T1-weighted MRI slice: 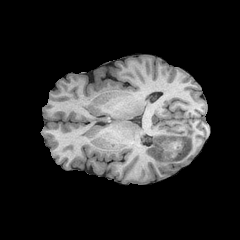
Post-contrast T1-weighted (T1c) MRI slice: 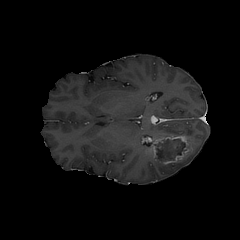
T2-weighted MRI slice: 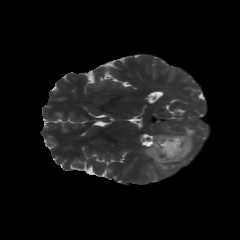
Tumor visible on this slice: yes